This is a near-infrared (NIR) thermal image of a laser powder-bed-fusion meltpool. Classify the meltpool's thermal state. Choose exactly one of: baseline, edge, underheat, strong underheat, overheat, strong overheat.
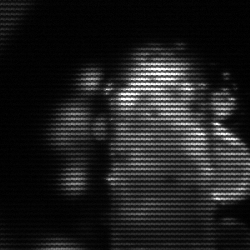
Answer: strong underheat